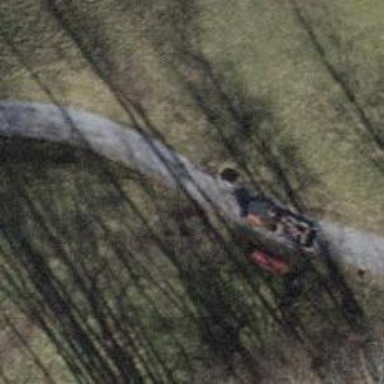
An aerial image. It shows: Unpaved path.